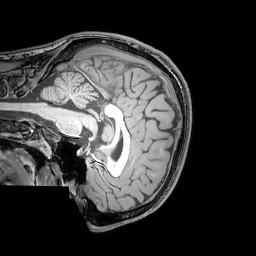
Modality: T1w
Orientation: sagittal
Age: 20
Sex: male
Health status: healthy
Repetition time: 0.081 s
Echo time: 0.037 s